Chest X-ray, AP view. Patient: 39 years old, sex M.
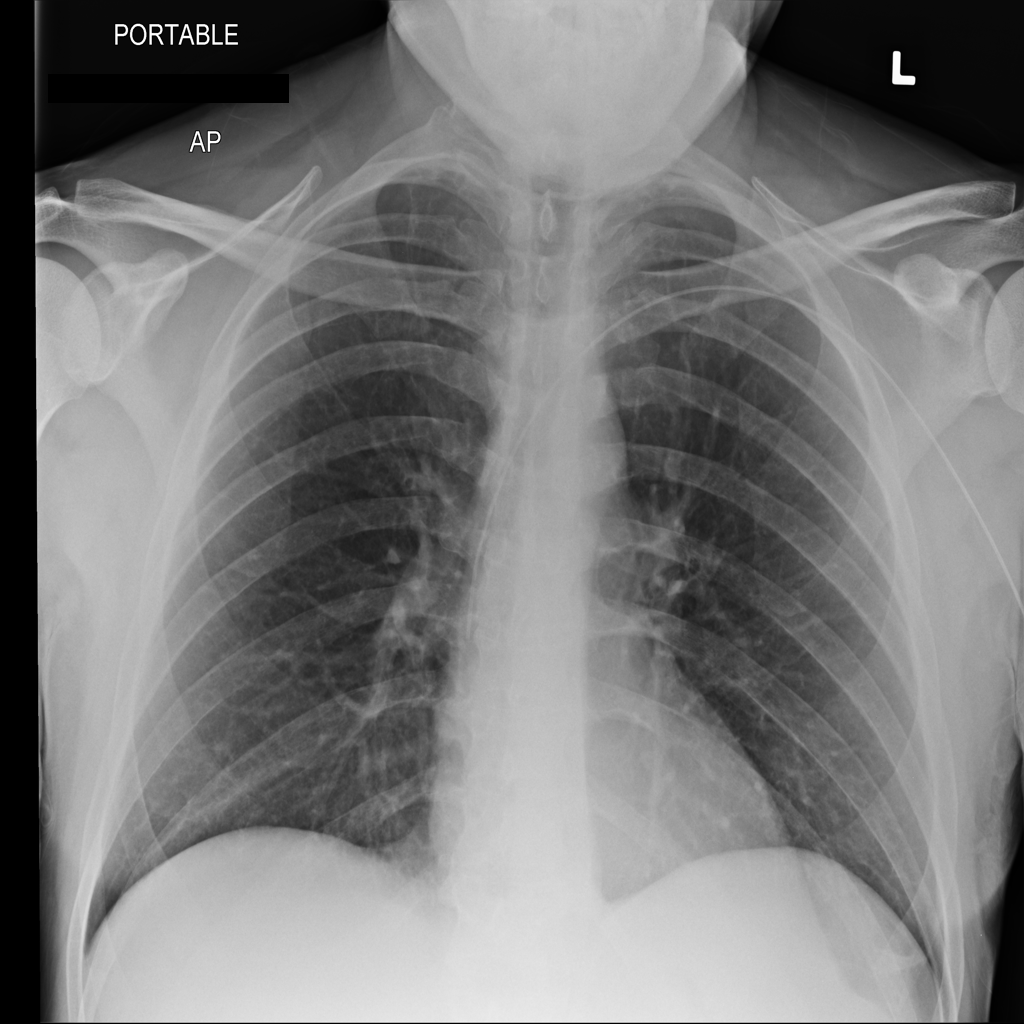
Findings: No Finding